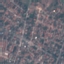
Label: Residential